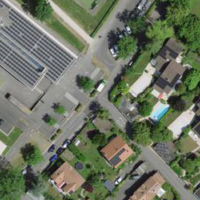
EUNIS habitat code: 55
Species observed at this site:
Milvus migrans